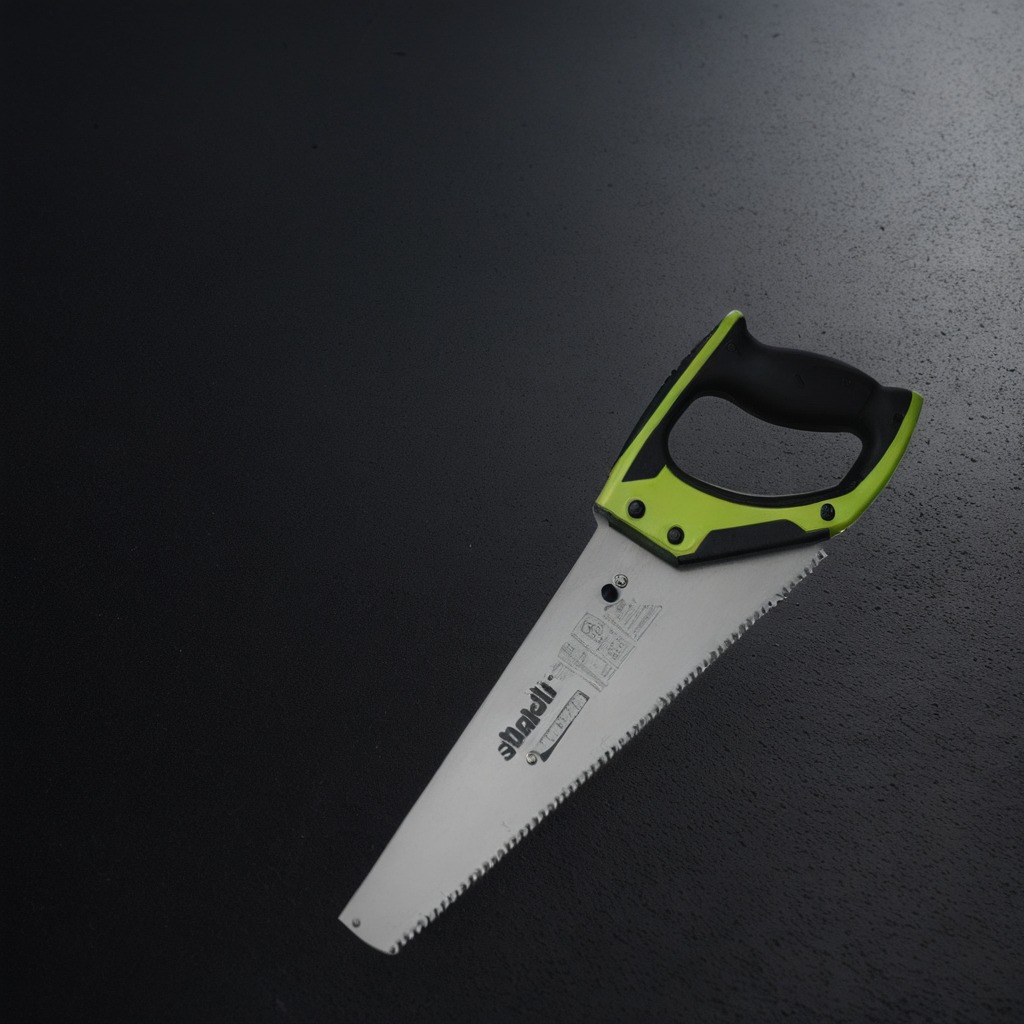
A metal saw is lying on a clean granite tabletop covered with a black rubber mat inside a workshop at night dim ambient light soft shadows worn but beneath the mat